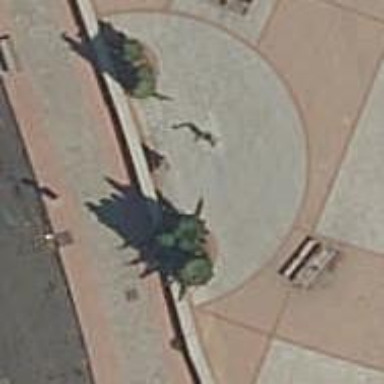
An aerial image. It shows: Statue memorial. The artwork is statue.